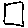
Label: square